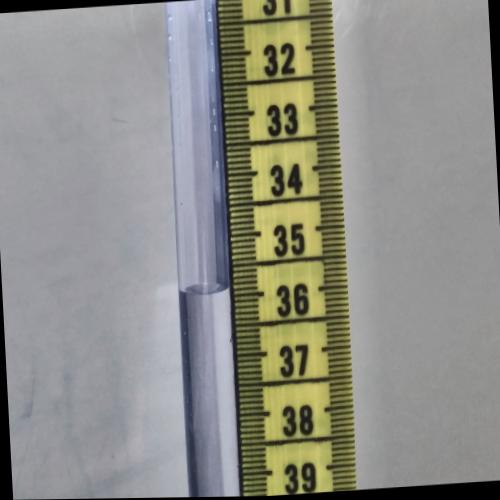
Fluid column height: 35.9 cm